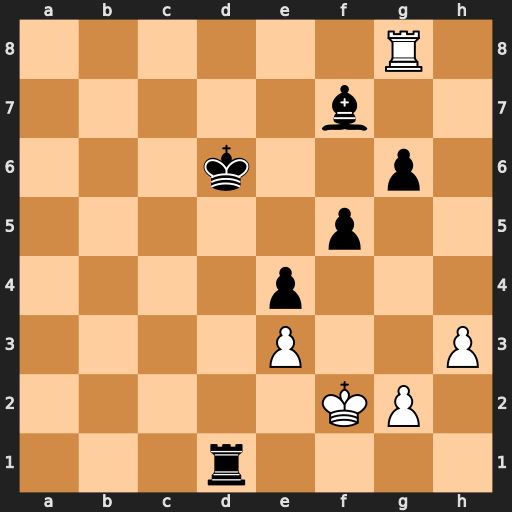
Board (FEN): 6R1/5b2/3k2p1/5p2/4p3/4P2P/5KP1/3r4
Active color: w
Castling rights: -
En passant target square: -
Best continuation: Rd8+ Ke5 Rxd1